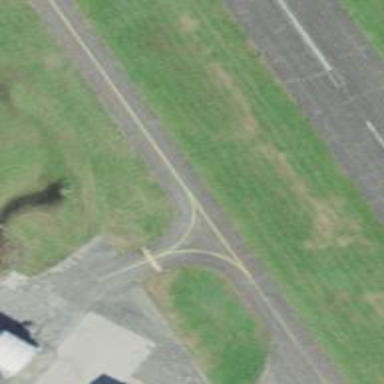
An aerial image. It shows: View of taxiway at the airport.